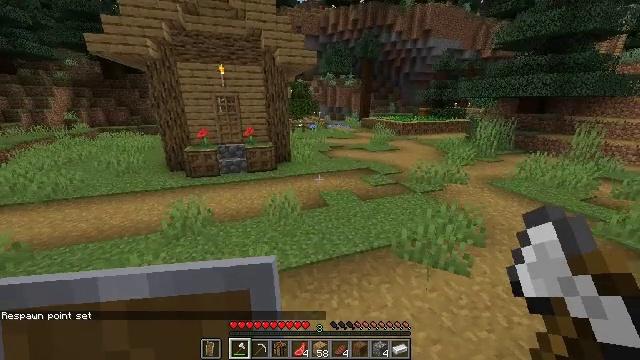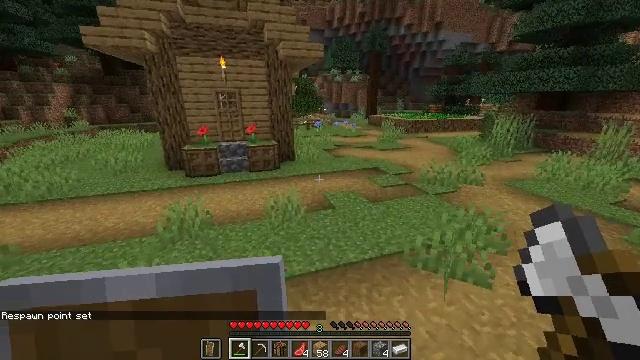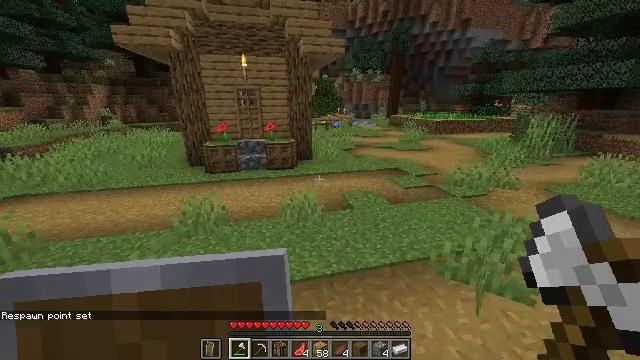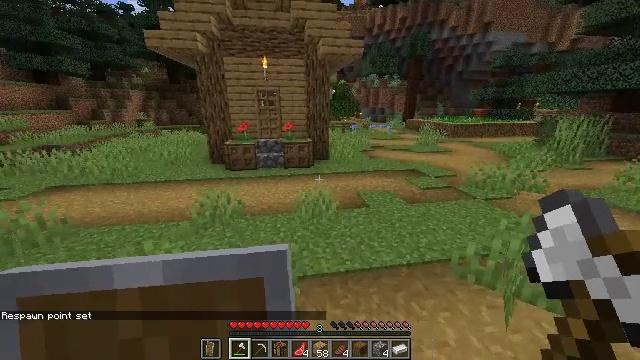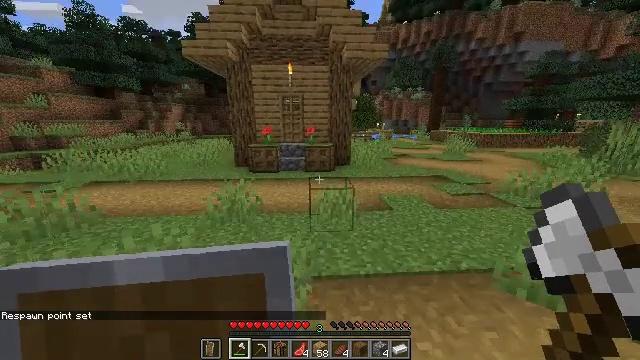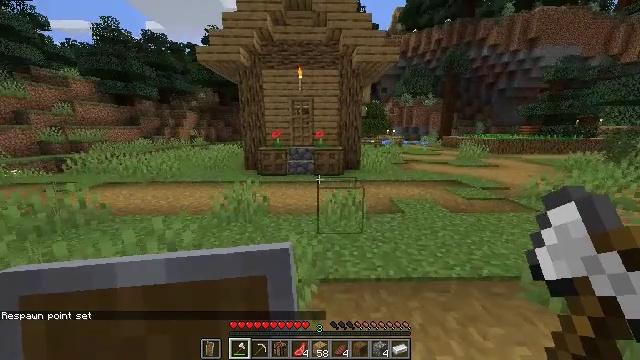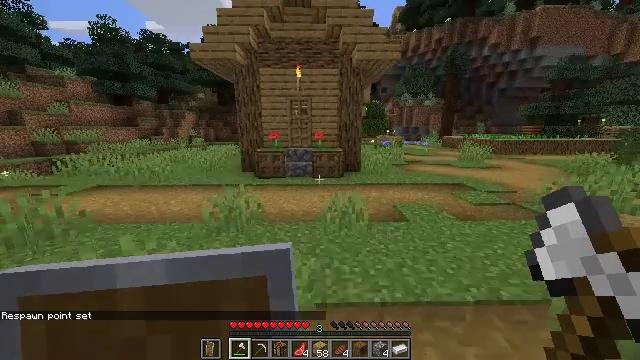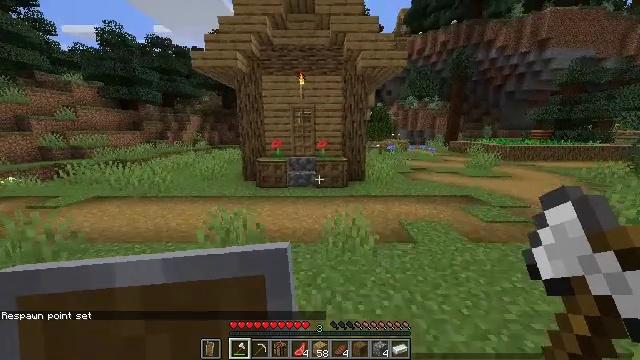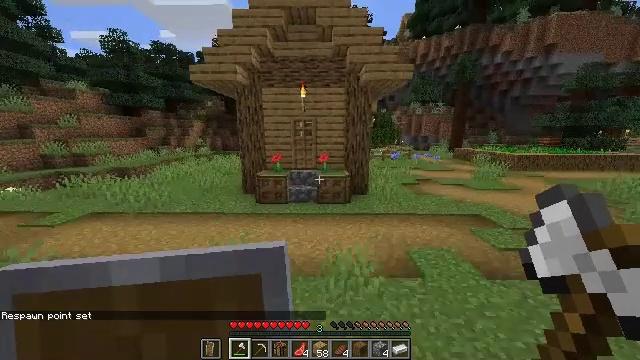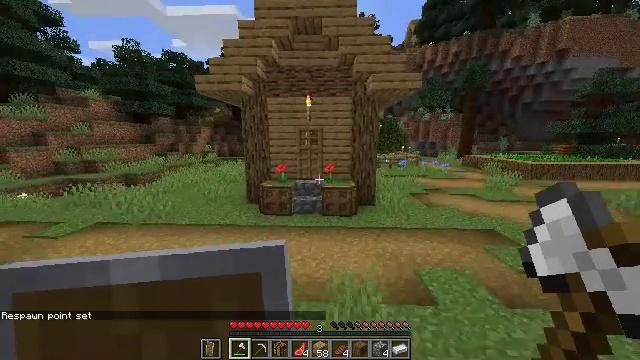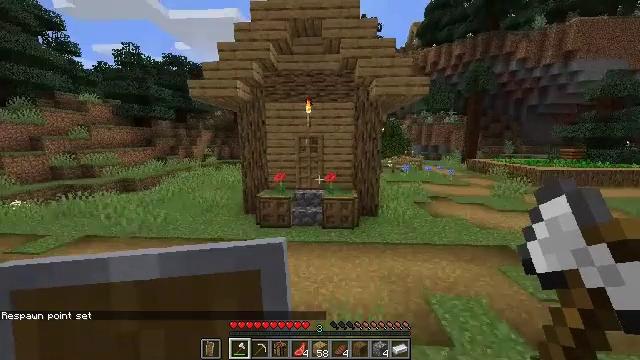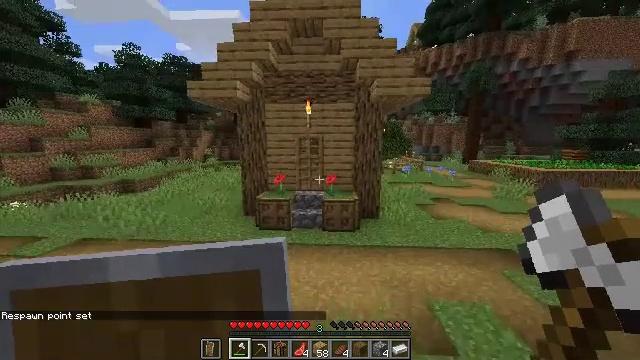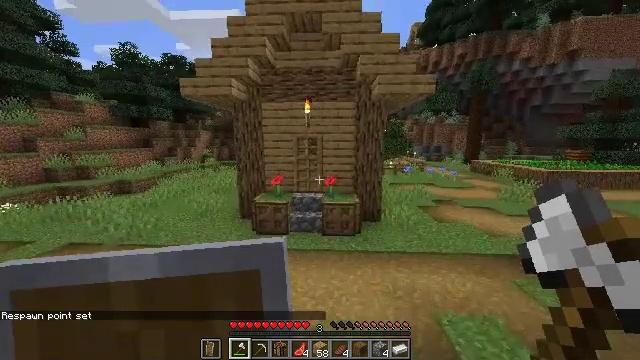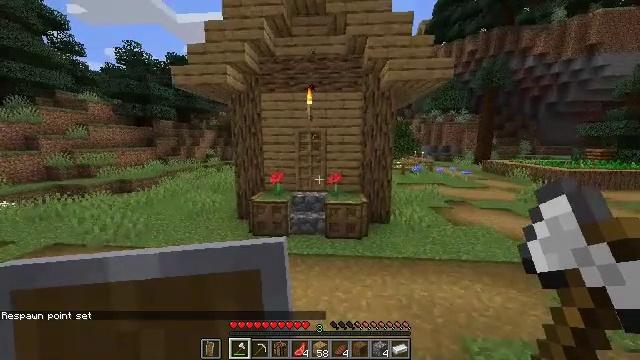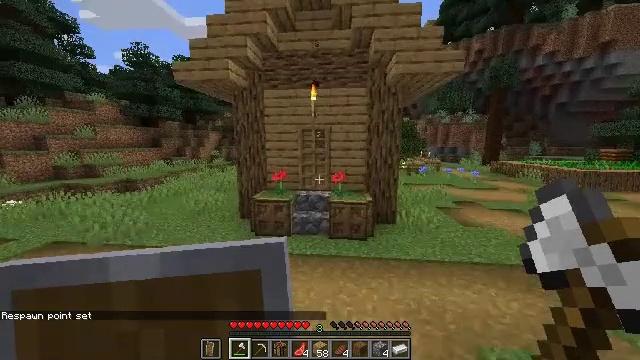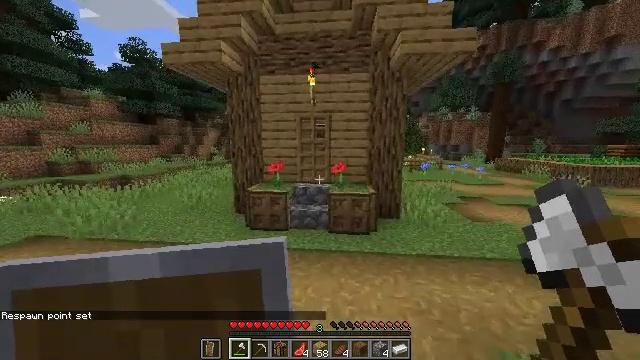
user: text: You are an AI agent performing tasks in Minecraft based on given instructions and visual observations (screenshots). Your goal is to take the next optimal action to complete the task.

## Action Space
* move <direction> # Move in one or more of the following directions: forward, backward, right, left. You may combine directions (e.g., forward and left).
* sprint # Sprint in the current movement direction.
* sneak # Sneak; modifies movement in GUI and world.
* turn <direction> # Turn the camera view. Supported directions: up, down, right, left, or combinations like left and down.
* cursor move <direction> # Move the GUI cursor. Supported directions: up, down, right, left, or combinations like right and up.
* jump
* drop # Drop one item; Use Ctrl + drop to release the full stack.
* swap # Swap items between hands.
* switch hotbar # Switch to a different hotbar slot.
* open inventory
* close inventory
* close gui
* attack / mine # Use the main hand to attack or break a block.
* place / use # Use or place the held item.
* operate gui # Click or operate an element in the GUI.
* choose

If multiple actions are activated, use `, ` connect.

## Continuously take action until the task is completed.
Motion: motion action
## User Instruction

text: Remove the existing composter.
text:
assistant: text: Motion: move forward, sprint, turn left
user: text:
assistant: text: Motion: move forward, sprint, turn left
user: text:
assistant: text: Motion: move forward, sprint, turn left
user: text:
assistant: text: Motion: move forward, sprint, turn left and up, jump
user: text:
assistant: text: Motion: move forward, sprint, turn left and up, jump
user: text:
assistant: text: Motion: move forward, sprint, jump
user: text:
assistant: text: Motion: move forward, sprint, turn left, jump
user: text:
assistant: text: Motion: move forward, sprint, jump
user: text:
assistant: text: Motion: move forward, sprint, turn left and up, jump
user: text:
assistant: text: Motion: move forward, sprint, jump
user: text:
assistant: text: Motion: move forward, sprint, jump
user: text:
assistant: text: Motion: move forward, sprint, jump
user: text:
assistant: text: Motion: move forward, sprint, turn left, jump
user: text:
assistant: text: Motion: move forward, sprint, turn left, jump
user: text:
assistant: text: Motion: move forward, sprint, jump
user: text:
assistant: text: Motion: move forward, sprint, turn left, jump
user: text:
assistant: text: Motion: move forward, sprint, jump
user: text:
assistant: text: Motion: move forward, sprint, jump
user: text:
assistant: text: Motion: move forward, sprint, jump
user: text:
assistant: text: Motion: move forward, sprint, jump
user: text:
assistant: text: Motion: move forward, sprint, jump
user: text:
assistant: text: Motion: move forward, sprint, jump
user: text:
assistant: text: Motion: move forward, sprint, jump
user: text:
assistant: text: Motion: move forward, sprint, jump
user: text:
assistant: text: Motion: move forward, sprint, use / place
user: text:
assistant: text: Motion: move forward, sprint, use / place
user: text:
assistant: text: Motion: move forward, sprint, use / place
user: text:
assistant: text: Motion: move forward and move left, sprint
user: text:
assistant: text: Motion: move forward and move left, sprint
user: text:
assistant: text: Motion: move forward and move left, sprint